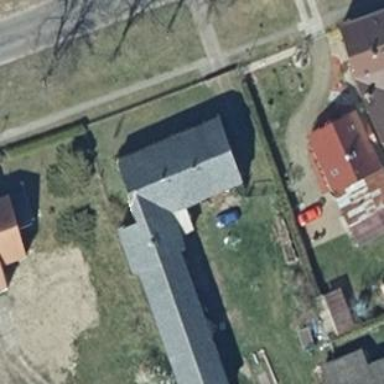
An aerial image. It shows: House with gabled roof oriented along the structure.